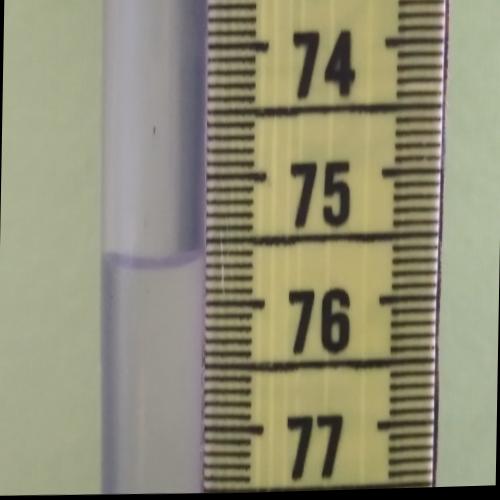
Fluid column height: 75.7 cm